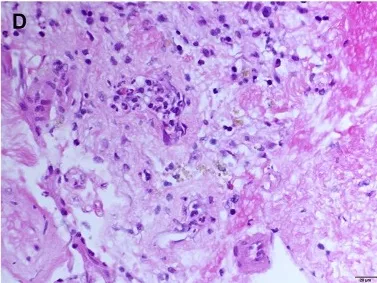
Meningeal histologic sections:Rheumatoid meningitis. Representative hematoxylin and eosin (H&E) stained sections. (D) Diffuse meningeal inflammatory infiltrate (magnification 400).
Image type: pathology (h&e)